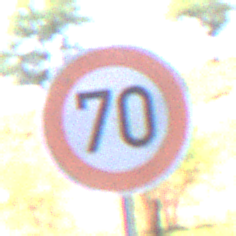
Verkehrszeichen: Geschwindigkeit70
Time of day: Midday
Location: Roofed (Underpass)
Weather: Clear
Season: NotSpecified
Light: Natural